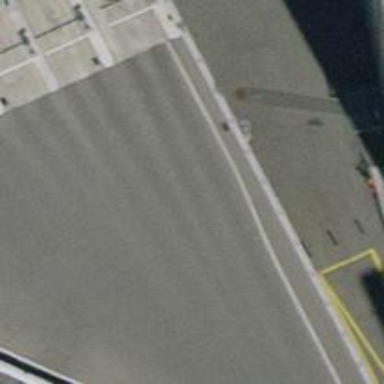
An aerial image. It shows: Asphalt driveway on bridge.